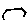
Label: hexagon